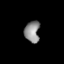
Tissue: lung
Cell type: Epithelial cells
Senescence score: 0.236
Nuclear area (px): 318
Mean DAPI intensity: 139.676